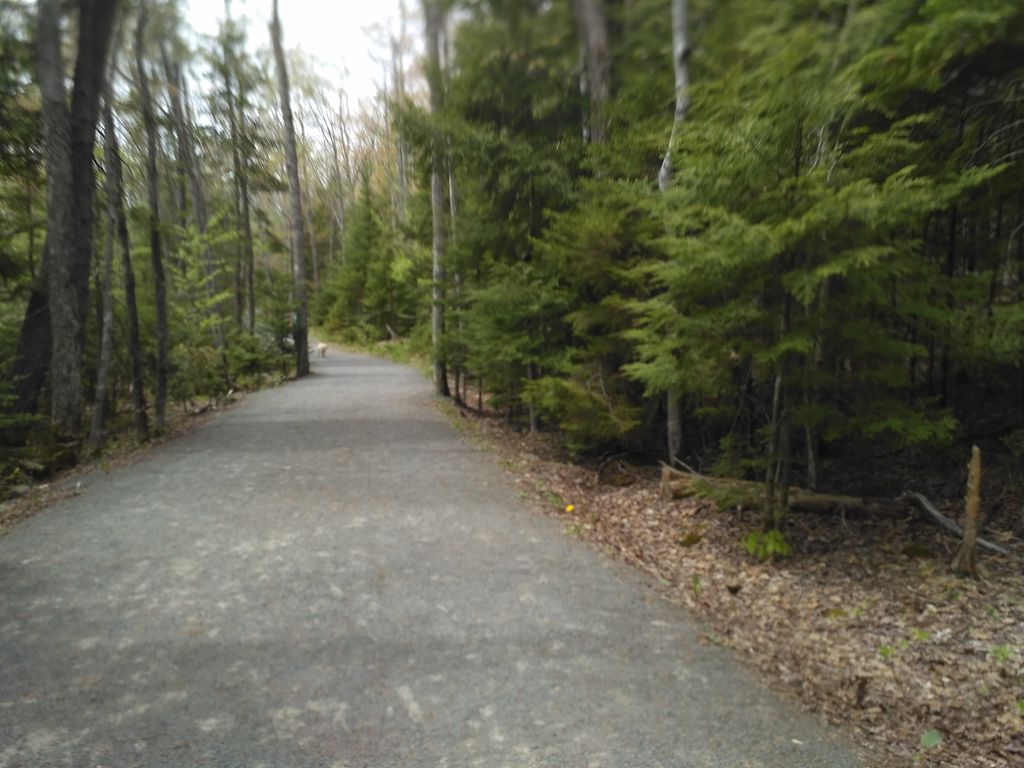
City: halifax